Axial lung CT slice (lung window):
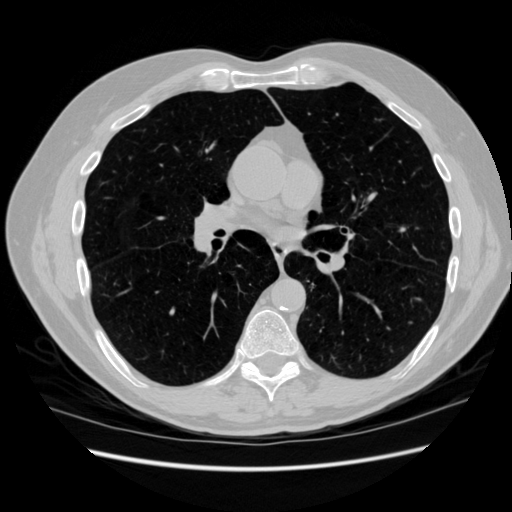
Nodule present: no